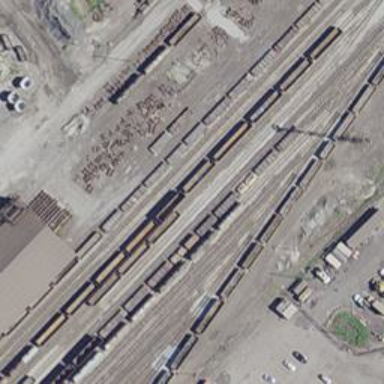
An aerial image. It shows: Rail spur service.